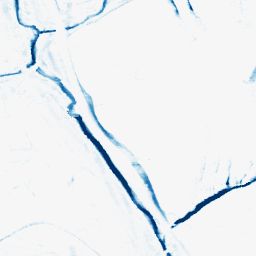
Category: morphological
Decomposition family: morphological_rect
Decomposition parameters: operation: closing
width: 10
height: 5
Upsampling method: bicubic
Upsampling parameters: scale: 8
Upsampling scale: 8